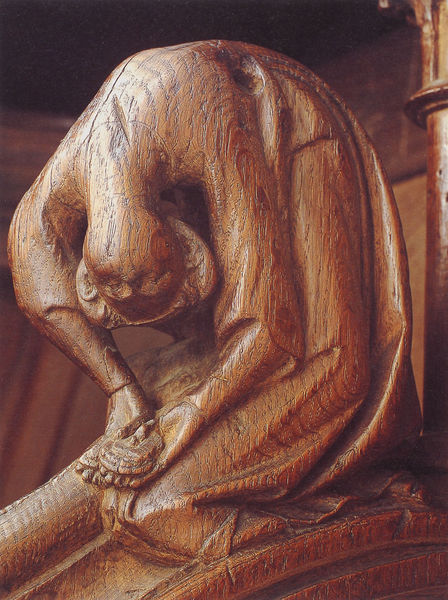
Titel: Kölner Dom, Chorgestühl
Standort: Köln, Dom (EU - D - NRW)
Schlagwörter: hand, kopf, bewegung, braun, frau, holz, kleid, zeichnung, dame, tanz, augen, falten, halten, tod, tot, hals, hände, kirche, figur, gewand, haare, realismus, tänzerin, gebeugt, skulptur, statue, schwung, bein, füße, biegung, haltung, stab, abstrakt, thron, weib, detail, bronze, faltenwurf, wange, ellenbogen, foto, gebogen, geschenk, schnitzerei, rau, beugen, leiden, gebückt, muschel, holzfigur, gestreckt, strecken, verrenkung, verbogen, biegen, geschnitzt, holzskulptur, chorgestühl, holzschnitzerei, gewnd, geschnitze, purzelbaum, umsicht, rücksicht, verkrümmt, kleine figur, hintüber